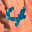
Label: 4